帆船比赛中, 运动员可借助风力计测定风速的大小和方向, 测出的结果在航海学中称为视风风速, 视风风速对应的向量, 是真风风速对应的向量与船行风速对应的向量之和, 其中船行风速对应的向量与船速对应的向量大小相等, 方向相反. 图1给出了部分风力等级、名称与风速大小的对应关系. 已知某帆船运动员在某时刻测得的视风风速对应的向量与船速对应的向量如图2 ( 风速的大小和向量的大小相同 ), 单位 ( m/s ), 则真风为 ( \quad ) \\

\vspace{1em}
\begin{tabular}{|p{4cm}|p{6cm}|p{4cm}|}
\hline
等级 & 风速大小 m/s & 名称 \\
\hline
2 & 1.1 $\sim$ 3.3 & 轻风 \\
\hline
3 & 3.4 $\sim$ 5.4 & 微风 \\
\hline
4 & 5.5 $\sim$ 7.9 & 和风 \\
\hline
5 & 8.0 $\sim$ 10.1 & 劲风 \\
\hline
\end{tabular} \\
\vspace{1em}
A. 轻风 \quad B. 微风 \quad C. 和风 \quad D. 劲风 \\
\vspace{1.5em}
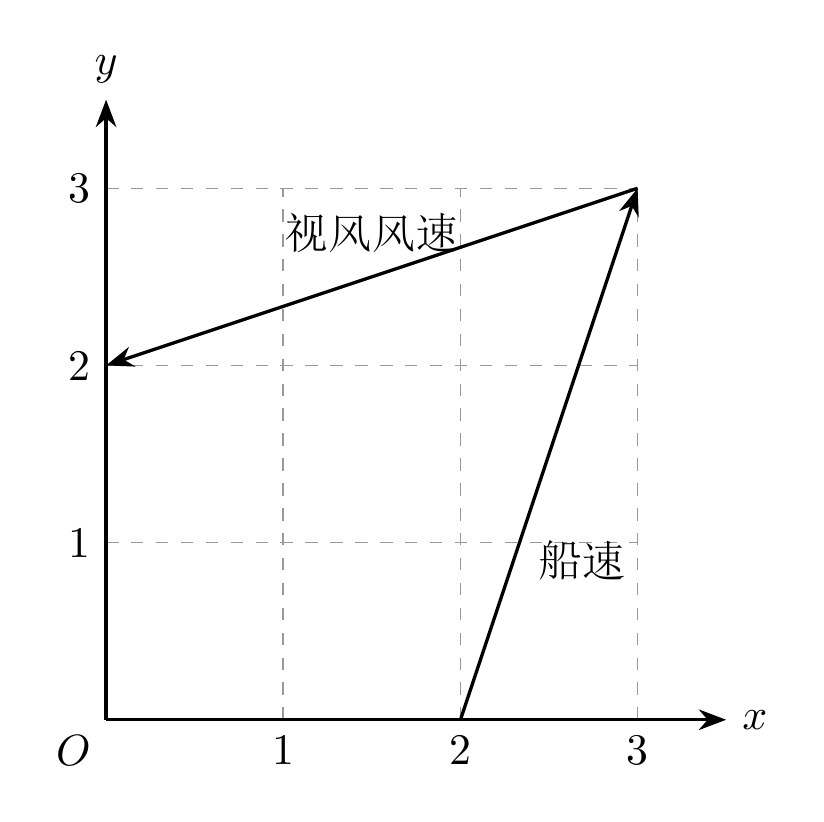
【解答】
【答案】 A \\
\vspace{1em}
【分析】 结合题目条件和图2写出视风风速对应的向量和船行风速对应的向量, 求出真风风速对应的向量, 得出真风风速的大小, 即可由图1得出结论. \\
\vspace{1em}
【解答】 解: 由平面向量的坐标表示及图得, 视风风速对应的向量为: \\
$\vec{n} = (0, 2) - (3, 3) = (-3, -1)$, \\
视风风速对应的向量, 是真风风速对应的向量与船行风速对应的向量之和, \\
船速方向和船行风速的向量方向相反, 即船速 $\vec{V}_{船} = (3, 3) - (2, 0) = (1, 3)$, \\
设真风风速对应的向量为 $\vec{n}_1$, 船行风速对应的向量为 $\vec{n}_2$, \\
$\vec{n} = \vec{n}_1 + \vec{n}_2$, 已知 $\vec{n}, \vec{n}_2$, $\therefore \vec{n}_1 = \vec{n} - \vec{n}_2$, \\
船行风速对应的向量为 $\vec{V}_2 = -\vec{V}_{船} = -(1, 3) = (-1, -3)$, \\
$\vec{n}_1 = \vec{n} - \vec{n}_2 = (-3, -1) - (-1, -3) = (-2, 2)$, \\
$|\vec{n}_1| = \sqrt{(-2)^2 + 2^2} = 2\sqrt{2} \approx 2.828$, \\
由表得, 真风风速为轻风, \\
故选: A. \\
\vspace{1em}
【点评】 本题考查向量的坐标运算的实际应用, 属于基础题.